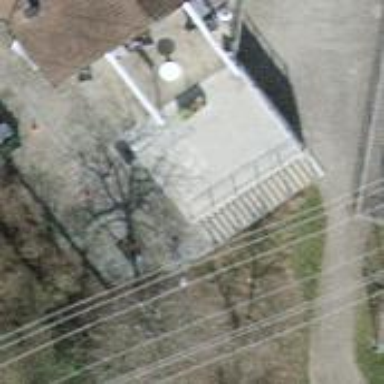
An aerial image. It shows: Outdoor seating area for leisure.